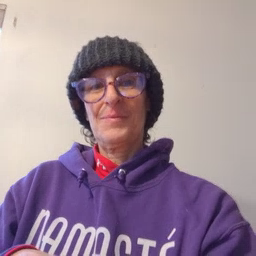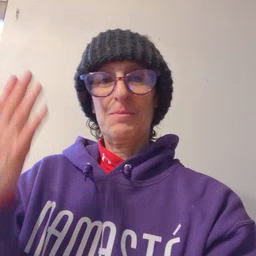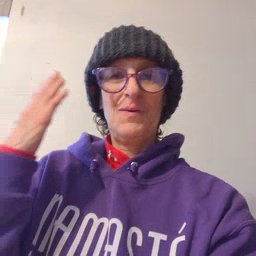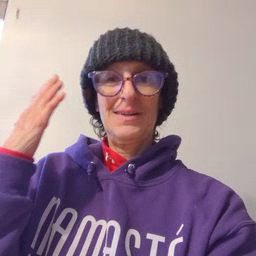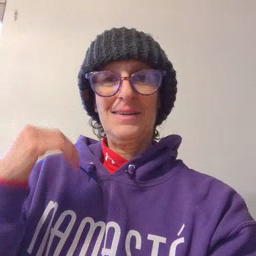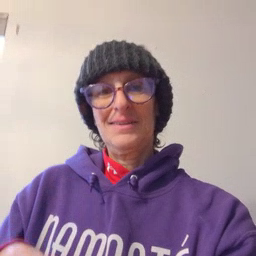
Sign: morning